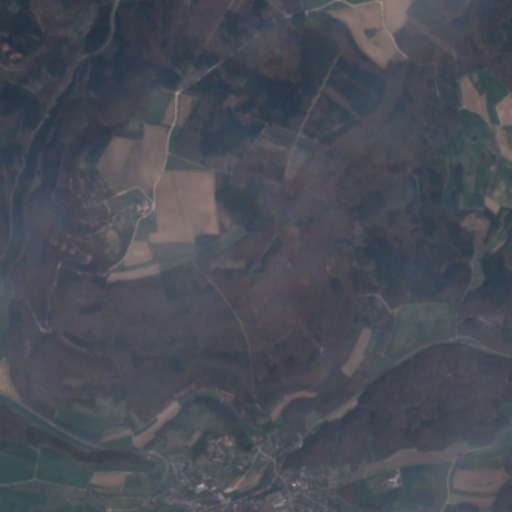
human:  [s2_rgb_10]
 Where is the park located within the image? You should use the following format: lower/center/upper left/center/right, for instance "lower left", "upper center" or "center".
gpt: The park is located in the lower left of the image.
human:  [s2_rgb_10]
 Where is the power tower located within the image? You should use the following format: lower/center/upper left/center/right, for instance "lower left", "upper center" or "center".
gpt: The power tower is located in the upper right of the image.
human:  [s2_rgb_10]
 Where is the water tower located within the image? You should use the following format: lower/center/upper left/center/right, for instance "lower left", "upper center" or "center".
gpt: The water tower is located in the lower center of the image.
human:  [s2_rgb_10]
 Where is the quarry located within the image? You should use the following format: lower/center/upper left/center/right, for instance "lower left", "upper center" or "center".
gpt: There is no quarry in the image.